Question: I have an excel sheet with data from row 8 till end and from column A to AZ I've written a macro where when a user selects a cell it takes the row address and will prompt for the start column name and end column name , so the sheet gets bloked at those cells. the problem is if I want to insert row at the end it is not allowing me to add. how to do insert a row in this type of situation.
this excel is distributed to the users and the users should be able to add rows but shouldn't able to edit the columns which I locked. how to do this?
this is the macro I've written:
'''
Sub Row_Locker()
Dim locat As String
Dim colstart As String
Dim colend As String
Dim topath As String
ActiveSheet.Protect Password:="mbt"
ActiveSheet.Unprotect
rlocat = ActiveCell.Row
clocat = ActiveCell.Column
colstart = InputBox("enter the start column name")
colend = InputBox("enter the end column name")
topath = colstart & "8" & ":" & colend & rlocat
Cells.Select
' unlock all the cells
Selection.Locked = False
' next, select the cells (or range) that you want to make read only,
' here I used simply A1
Range(topath).Select
' lock those cells
Selection.Locked = True
' now we need to protect the sheet to restrict access to the cells.
' I protected only the contents you can add whatever you want
ActiveSheet.Protect DrawingObjects:=False, Contents:=True, Scenarios:=False
End Sub
'''
the excel sheet looks like this, so if I select the yellow box the column contents above it and the column contents beside it will be blocked if run the macro. and type "N" for the first input box and "O" for the second input box

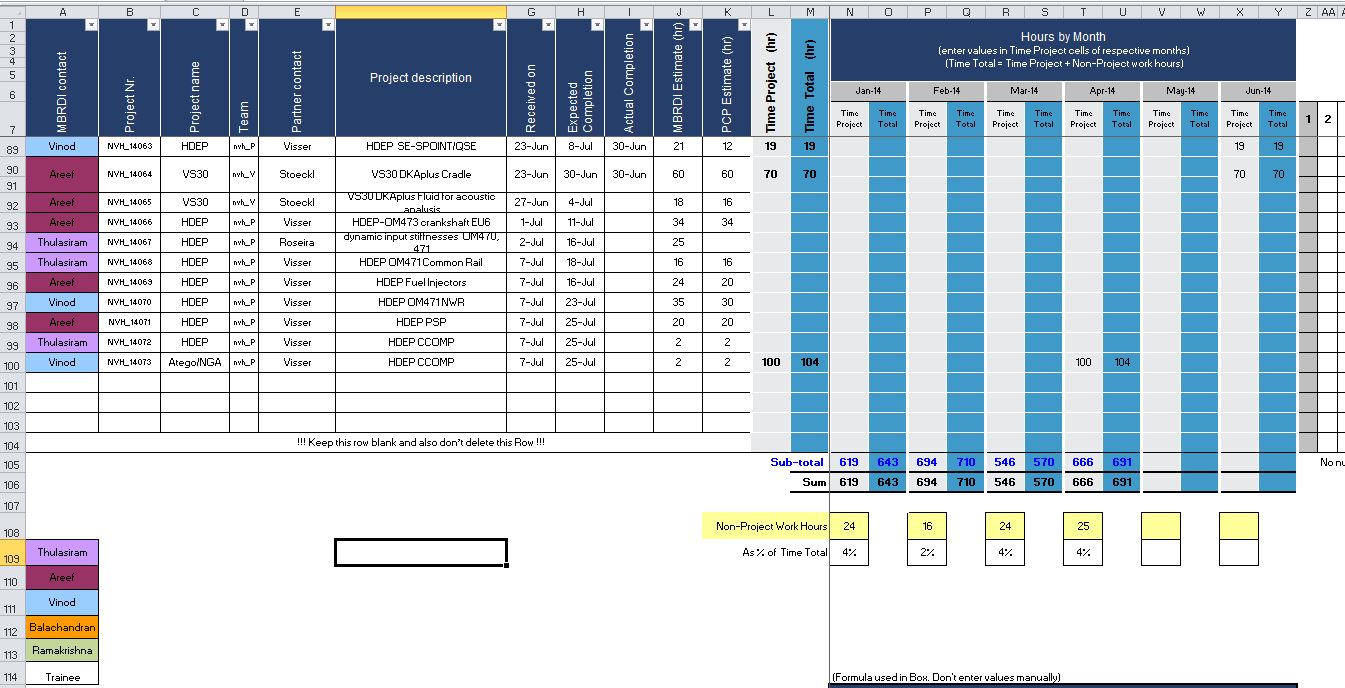
Answer: Try this:
'''
ActiveSheet.Protect Password:="your pw", AllowInsertingRows:=True ' , other if needed,
'''
Ref: <URL>